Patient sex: F
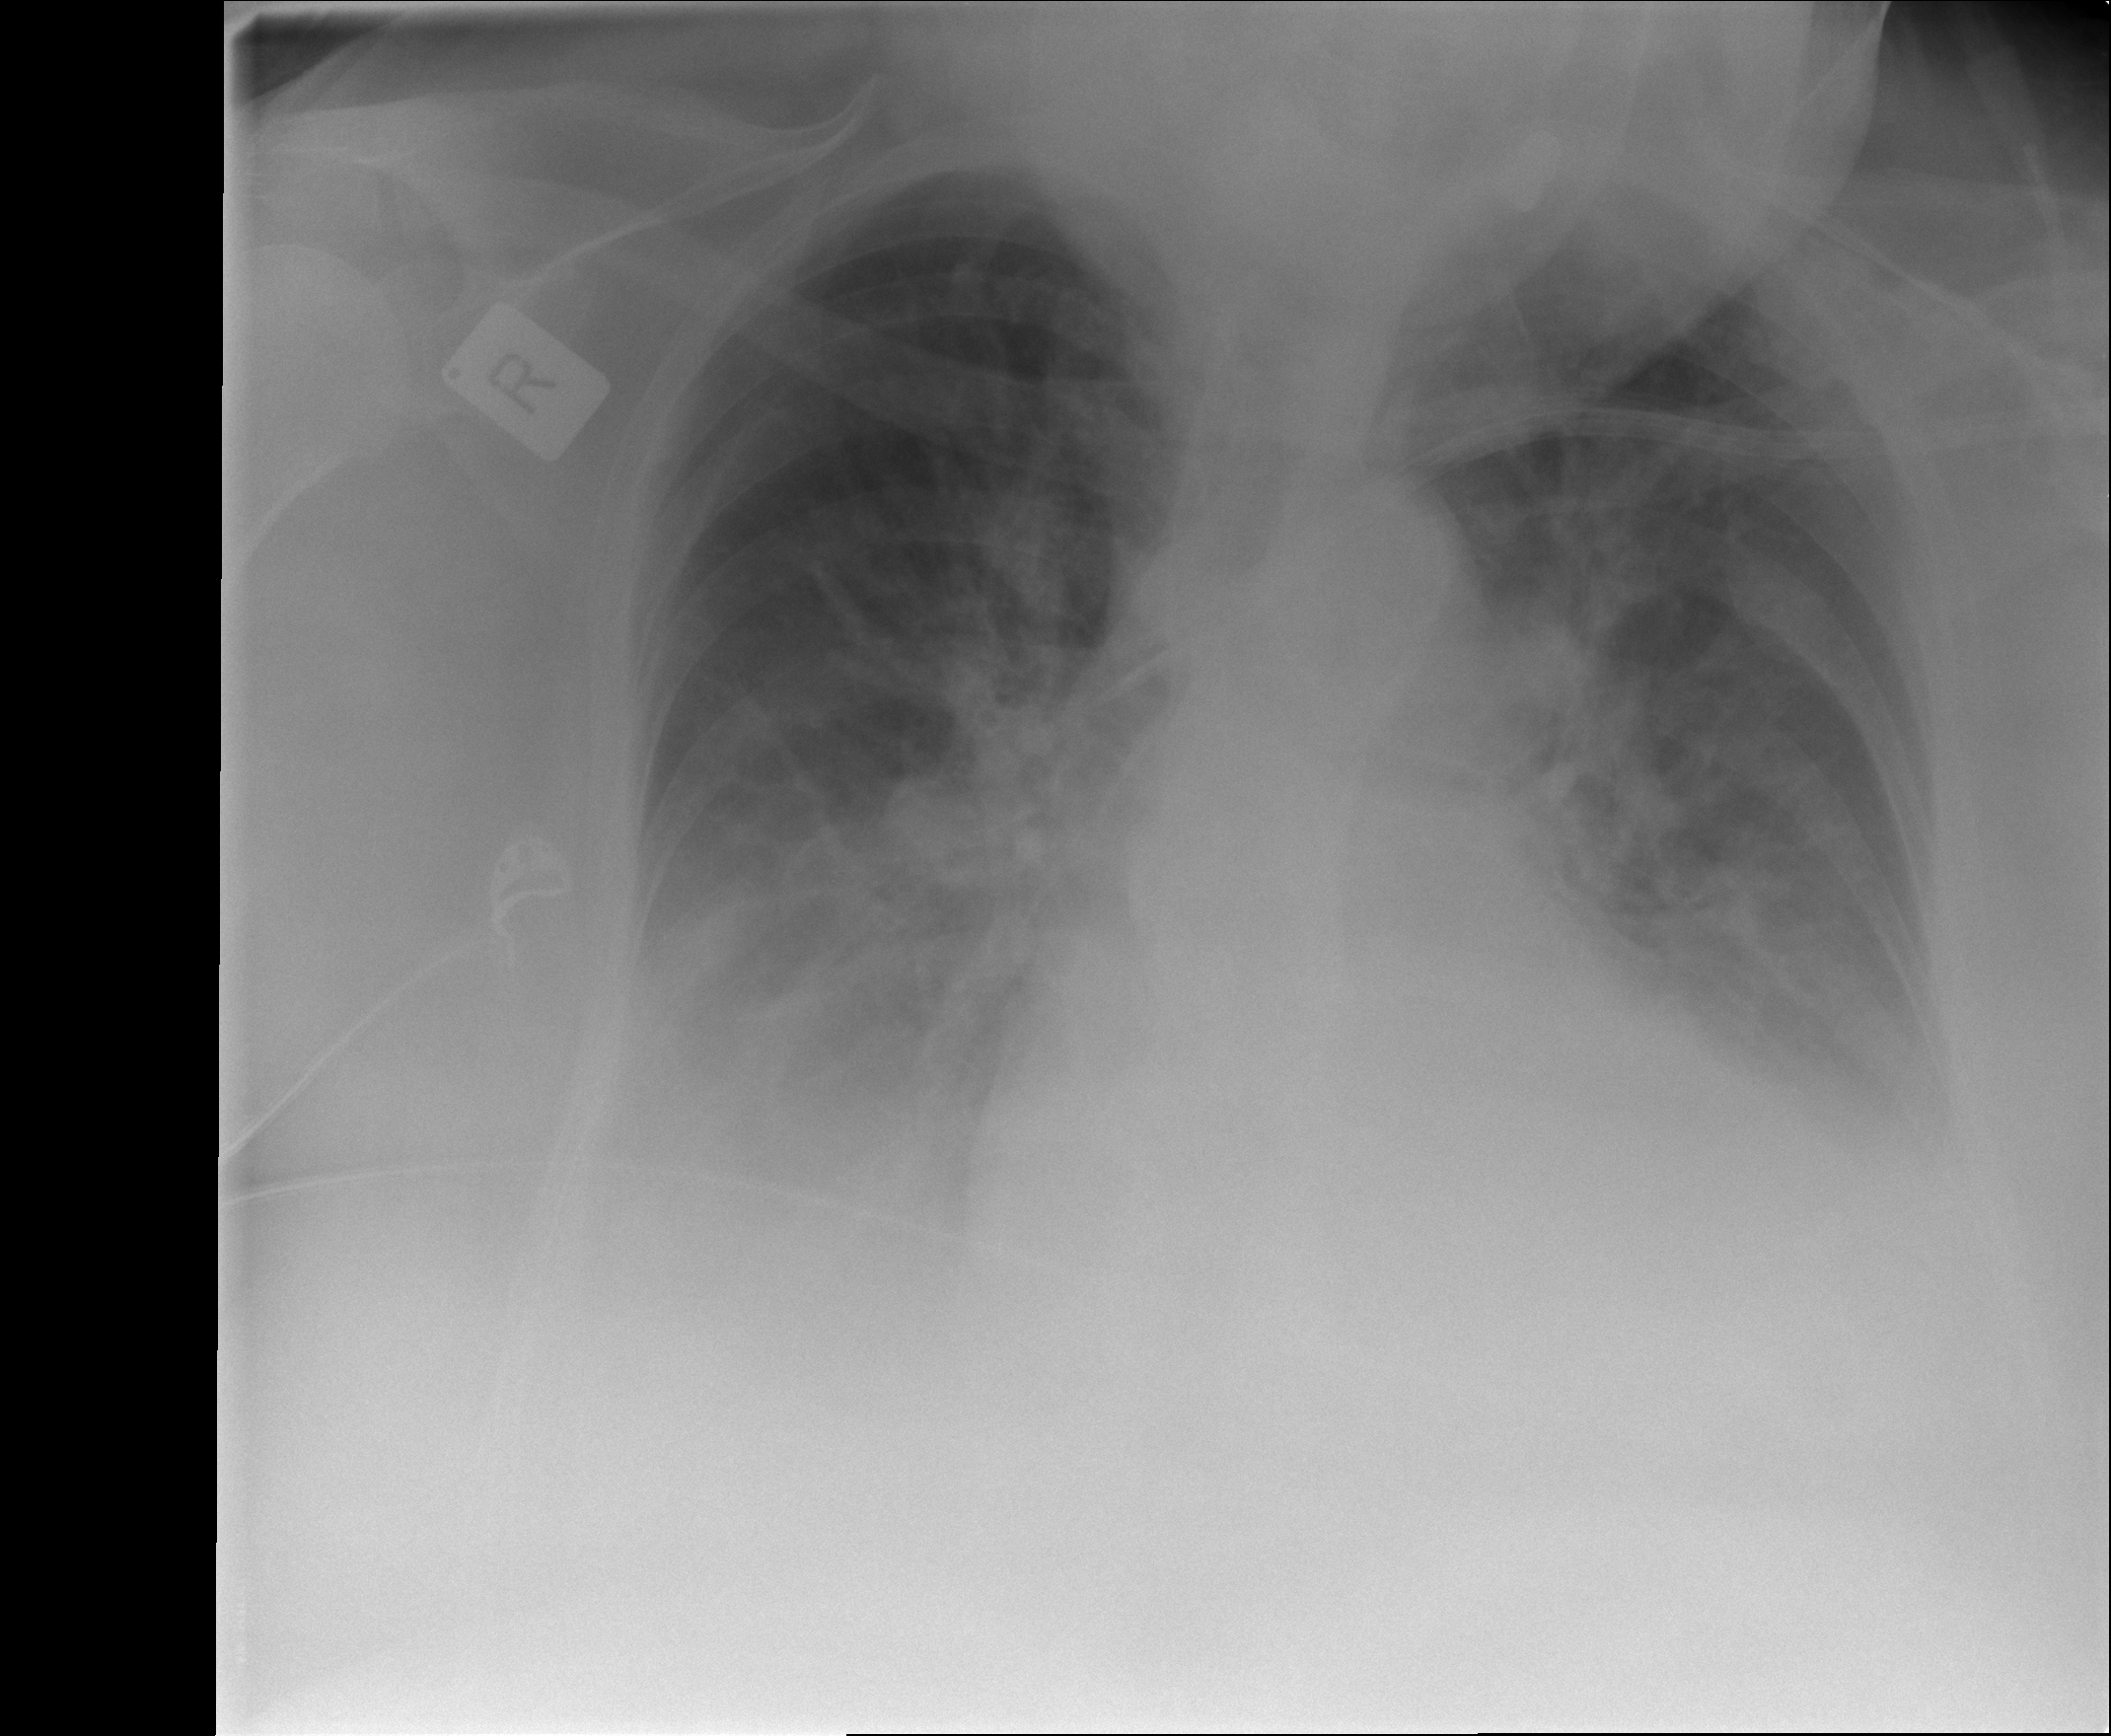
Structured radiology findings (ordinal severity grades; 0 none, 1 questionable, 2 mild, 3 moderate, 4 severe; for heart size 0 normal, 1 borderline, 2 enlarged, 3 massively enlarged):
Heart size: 2
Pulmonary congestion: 2
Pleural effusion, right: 3
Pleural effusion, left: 2
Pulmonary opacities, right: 1
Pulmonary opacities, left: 1
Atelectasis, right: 2
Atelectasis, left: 2